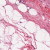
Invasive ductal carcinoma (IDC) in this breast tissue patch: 0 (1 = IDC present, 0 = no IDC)